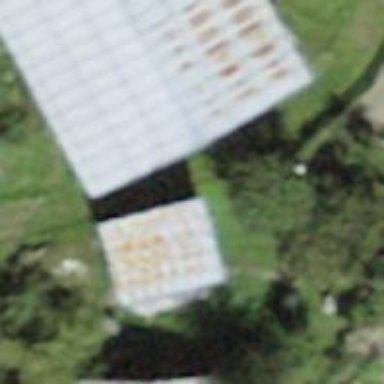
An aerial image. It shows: Shed building.